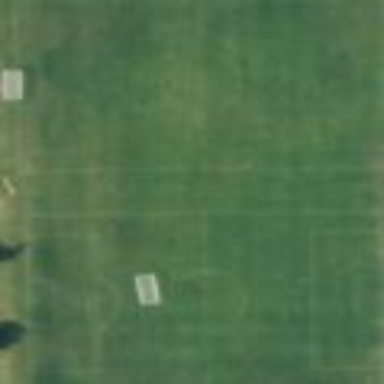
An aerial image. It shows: Grass pitch used for soccer.